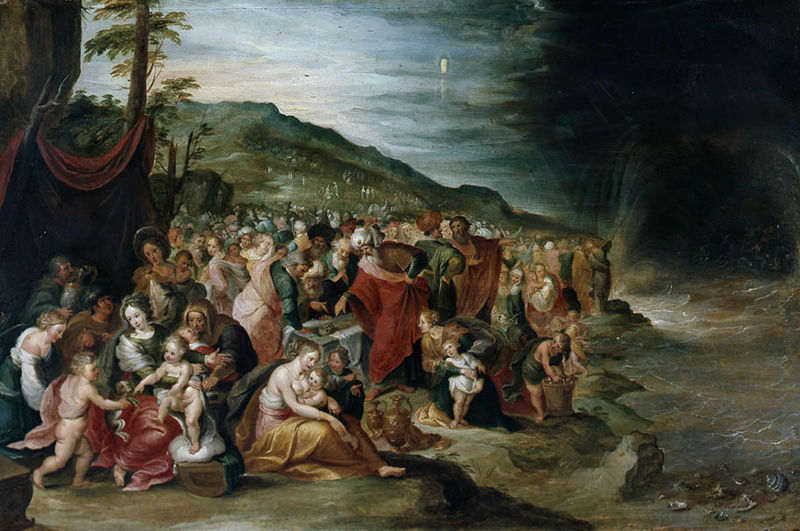
Titel: Israeliten nach dem Roten Meer
Künstler: Frans (1581) Francken
Standort: Karlsruhe
Institution: Staatliche Kunsthalle Karlsruhe
Schlagwörter: berg, blau, blue, crowd, gathering, men, people, red, women, black, dark, female, figures, funeral, green, group, hallo, old, painting, sitting, table, woman, pink, pot, vase, angel, man, naked, nude, nudity, rock, rocks, roman, sky, tree, hill, lake, mountain, nature, ocean, sea, shore, water, waves, trees, death, child, male, light, river, dusk, night, color, mother, beard, myth, beach, rescue, rope, storm, wave, children, cherub, cherubs, menschen, rot, basket, ancient, toga, colors, fluss, wasser, religion, war, cloth, breasts, goddess, figure, tent, baby, escape, kids, shell, bank, tod, christian, christianity, mothers, biblical, pray, skeleton, camp, barock, bones, grave, bottles, potrait, babies, moses, zelt, malerei, tomb, corpse, egypt, nursing, game, nakes, coffin, case, boobs, infants, panic, religous, wise, breats, kings, families, surf, many, shrine, mountan, apocalypse, villager, exodus, geerdingung, sarhg, doomsday, multitude, sultans, musulms, rejoice, old', pilgrimage, ment